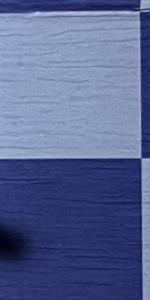
Label: Empty